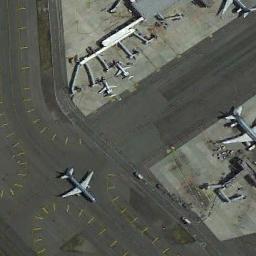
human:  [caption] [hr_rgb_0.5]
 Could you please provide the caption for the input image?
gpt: Some planes parked next to the boarding bridges of a terminal while another passing plane on their left .

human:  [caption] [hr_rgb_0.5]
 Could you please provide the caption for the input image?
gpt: There is only one aircraft on the runway .

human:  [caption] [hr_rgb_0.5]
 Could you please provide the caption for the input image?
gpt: An airplane is on the runway and many airplanes are around the runway .

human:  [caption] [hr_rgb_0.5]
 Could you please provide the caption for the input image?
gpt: Four airplanes of different sizes were on the airport .

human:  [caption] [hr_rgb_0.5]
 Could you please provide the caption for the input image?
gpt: Four planes of different sizes were parked at the airport .